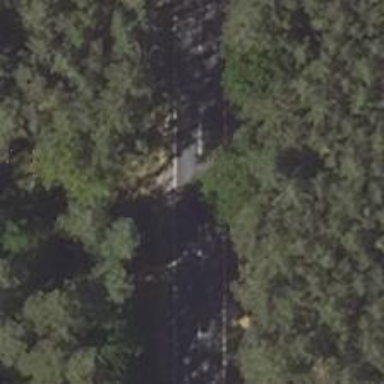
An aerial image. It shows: Secondary road.